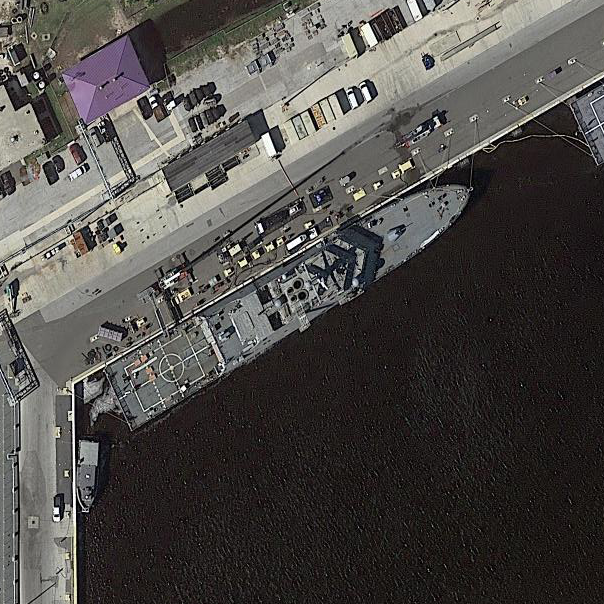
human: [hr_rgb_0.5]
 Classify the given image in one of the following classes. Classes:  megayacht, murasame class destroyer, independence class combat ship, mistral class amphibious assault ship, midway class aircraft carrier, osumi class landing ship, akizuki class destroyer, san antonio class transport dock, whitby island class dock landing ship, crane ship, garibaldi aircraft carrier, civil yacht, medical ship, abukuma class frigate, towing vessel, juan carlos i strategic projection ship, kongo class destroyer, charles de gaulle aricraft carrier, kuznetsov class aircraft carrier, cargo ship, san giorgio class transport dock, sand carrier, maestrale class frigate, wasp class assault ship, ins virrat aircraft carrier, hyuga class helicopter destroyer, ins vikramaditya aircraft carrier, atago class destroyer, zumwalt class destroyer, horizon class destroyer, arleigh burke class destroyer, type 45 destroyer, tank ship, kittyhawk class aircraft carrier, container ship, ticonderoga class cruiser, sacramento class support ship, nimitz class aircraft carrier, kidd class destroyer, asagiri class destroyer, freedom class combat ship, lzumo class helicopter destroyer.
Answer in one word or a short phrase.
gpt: Freedom class combat ship